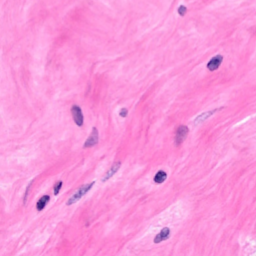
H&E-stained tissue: Breast